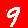
Digit: 9